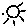
Label: sun